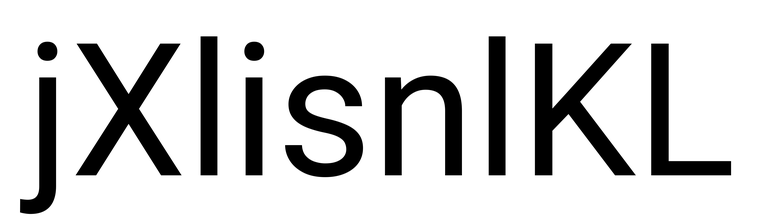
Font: Roboto_Regular